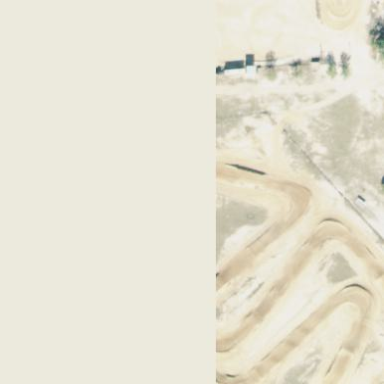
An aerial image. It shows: Motocross raceway.